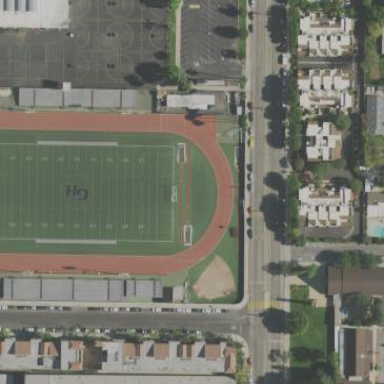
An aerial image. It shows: American football pitch with artificial turf surface for leisure land.